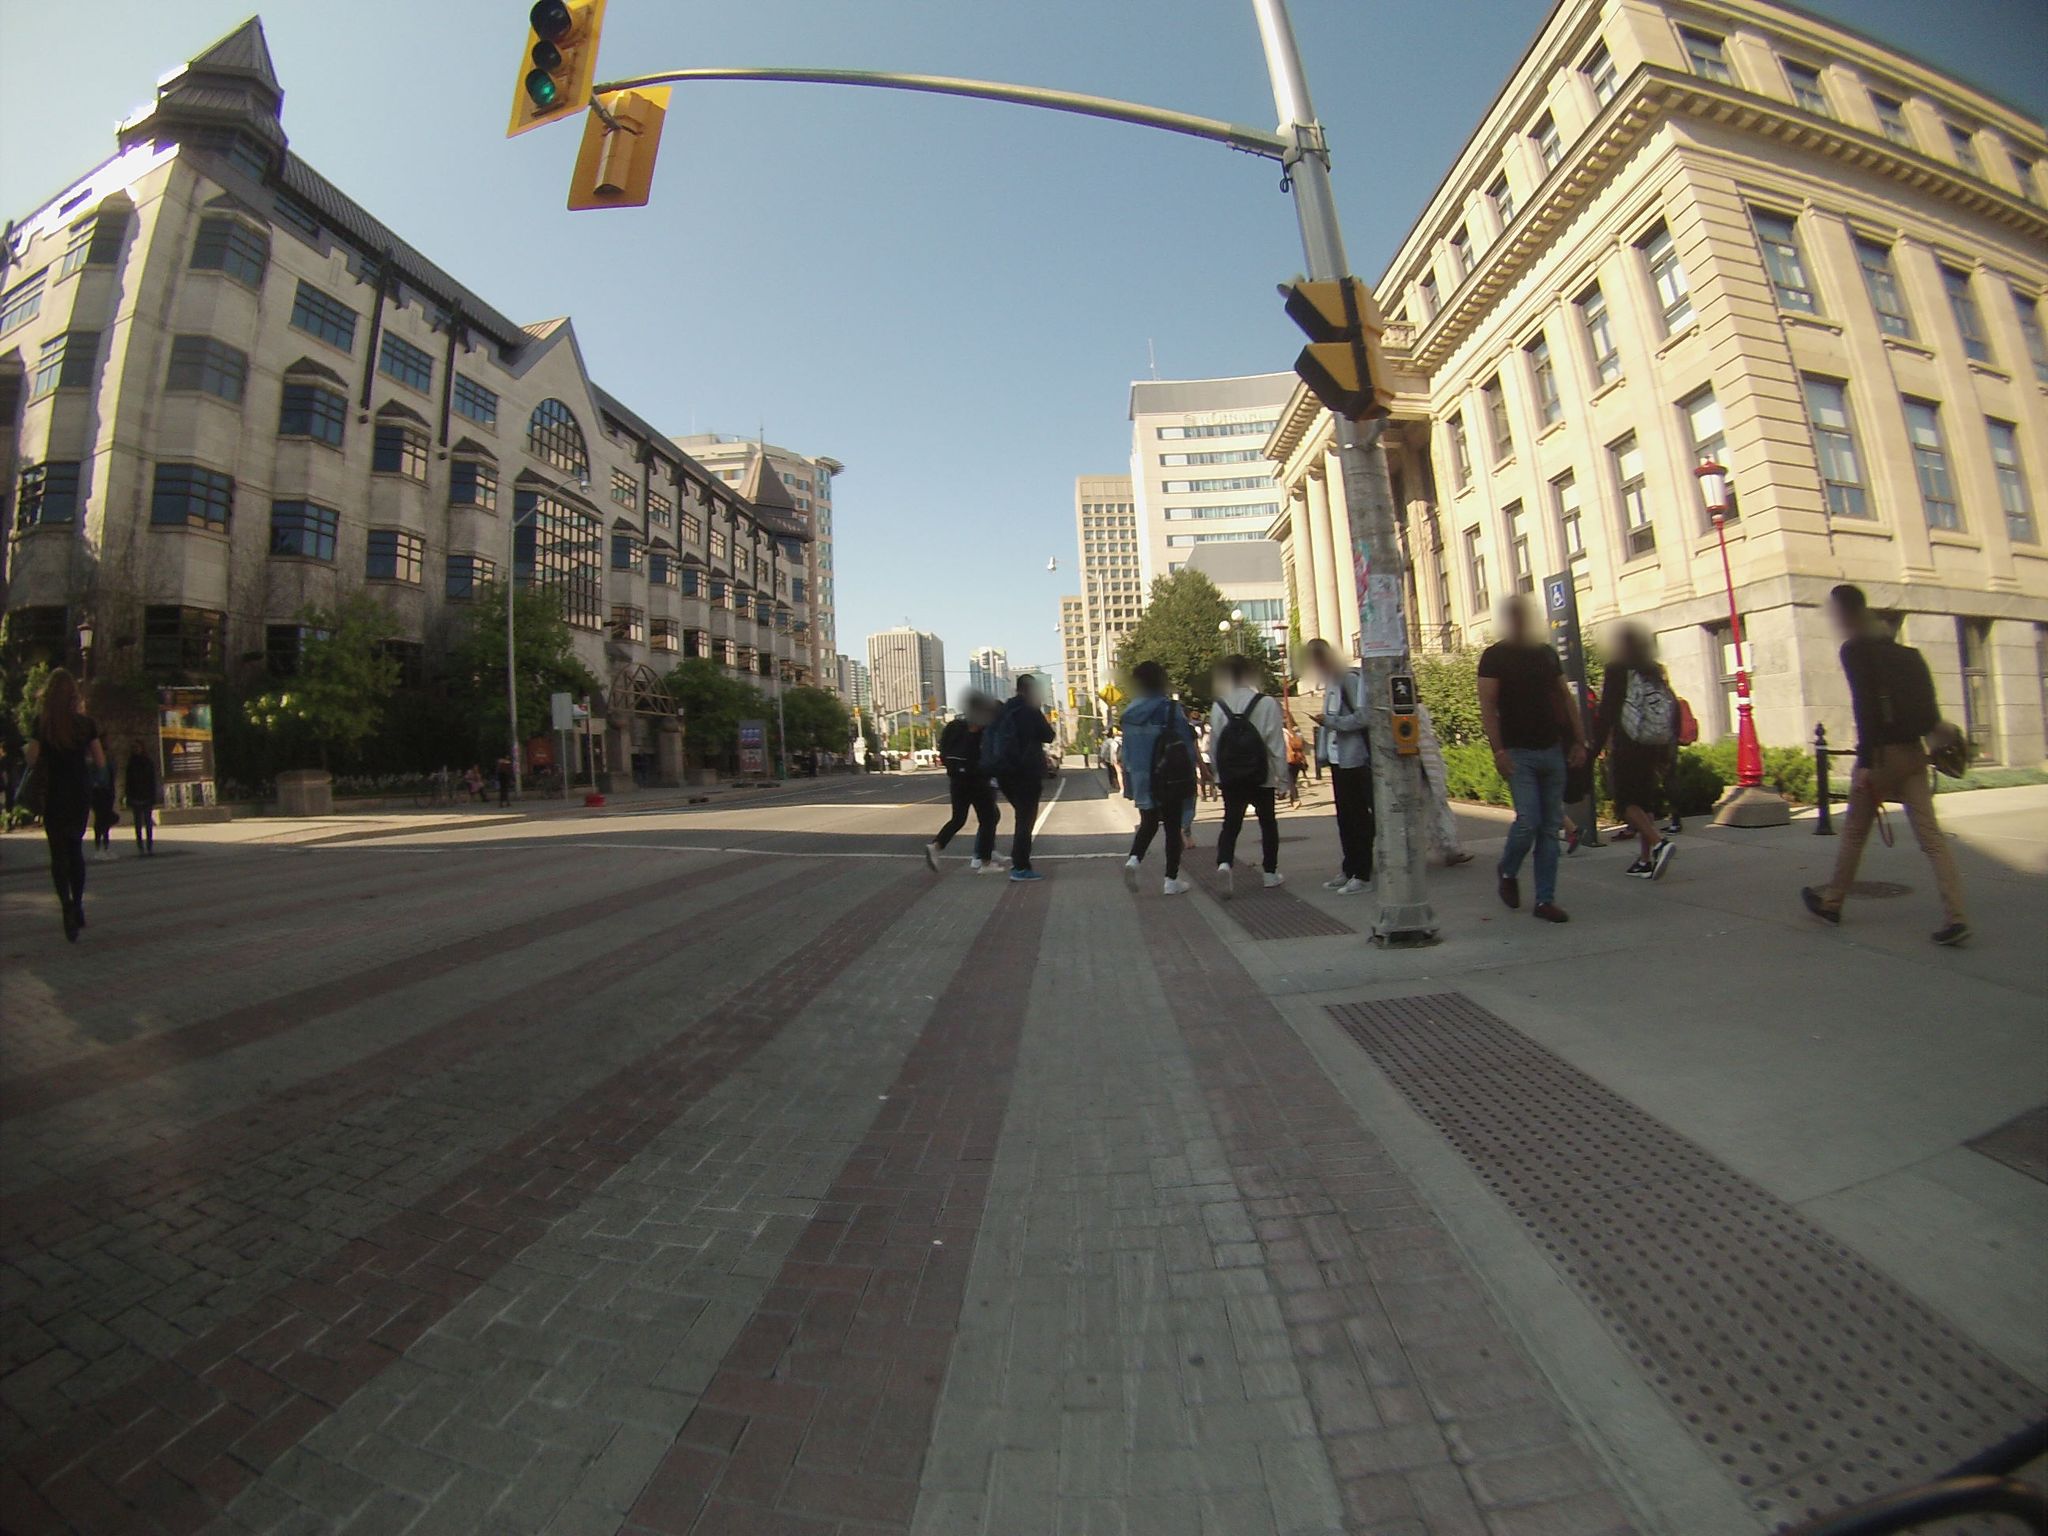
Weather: clear
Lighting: day
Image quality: good
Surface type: walking surface
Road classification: pedestrian
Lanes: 3
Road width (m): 5
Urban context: urban centre
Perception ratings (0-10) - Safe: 7.44, Lively: 8.27, Beautiful: 8.65, Boring: 4.23, Depressing: 6.22, Wealthy: 6.88